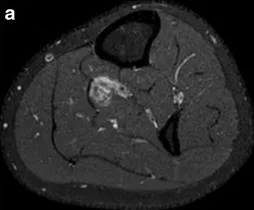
Several months prior to treatment.
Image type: radiology (mri)